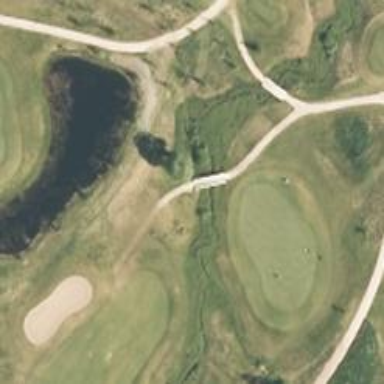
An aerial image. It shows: Pathway for golfing.